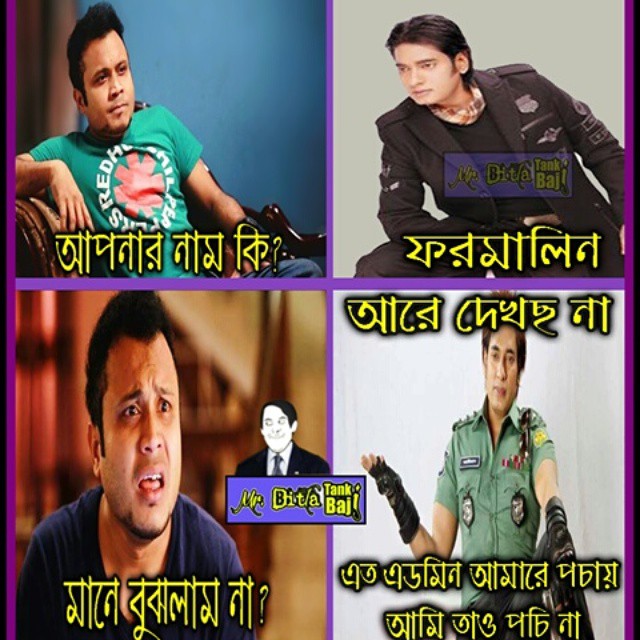
Caption: আপনার নাম কি ? ফরমালিন  মানে বুঝলামনা ? এত এডমিন আমারে পচায় আমি তাও পচিনা
Label: hate